Question: I need to position an image in the bottom-right corner of my composition without manual adjustment, such that the image remains perfectly in the corner regardless of its size.
Using an Image and an Anchor patch I can position the image such that the image is at the bottom right. Close, but no cigar.
The Anchor patch has 'width' and 'height' inputs, that would server the purpose, however I see no means of getting these data from a simple image patch.
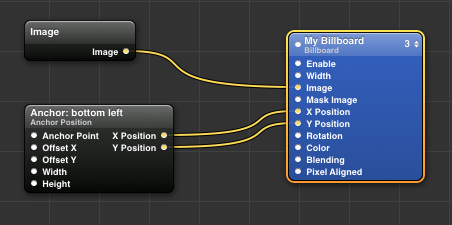
Answer: You need to tell the Anchor Position the Image's size.
1. Create an Input Splitter of type Number. Name it Width.
2. Connect Width to the Anchor Position's Width and the Billboard's Width.
3. Getting the Image's Height is a bit trickier since it is determined by the Width / Aspect Ratio. Create an Image Dimensions Patch and a Math Patch with the operator to division (via double click or the inspector).
4. Connect the Width to the first input of the Math Patch and connect the Image Dimension's Aspect Ratio to the second input of a Math Patch.
5. Connect this output, which is the Height, to the Height input of the Anchor Position Patch.